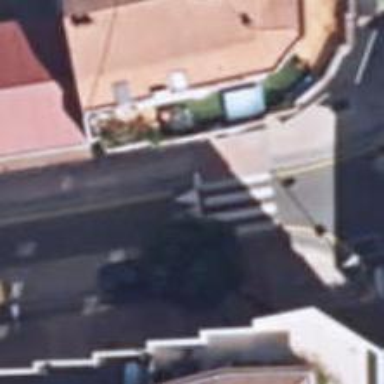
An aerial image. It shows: Uncontrolled zebra crossing with traffic calming table.